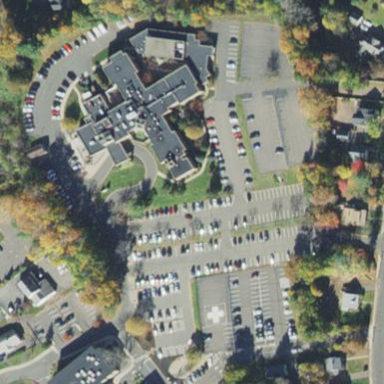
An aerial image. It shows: Nursing home.